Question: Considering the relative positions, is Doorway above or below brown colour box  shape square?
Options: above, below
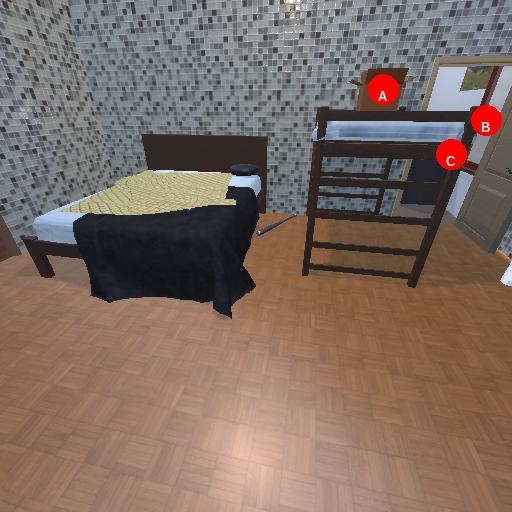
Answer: above